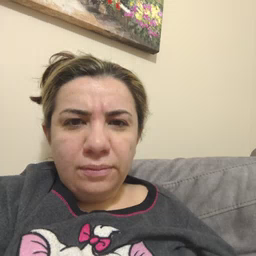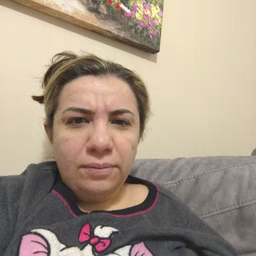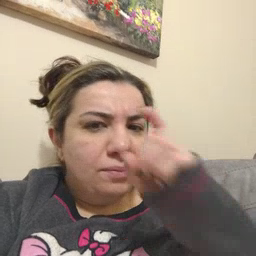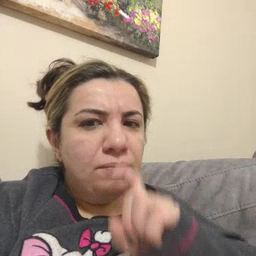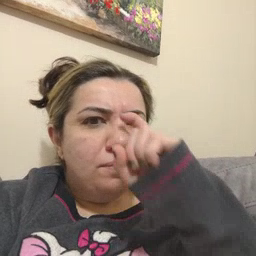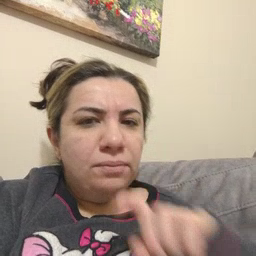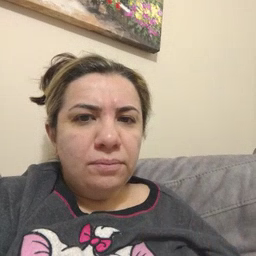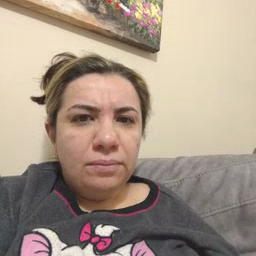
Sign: doll